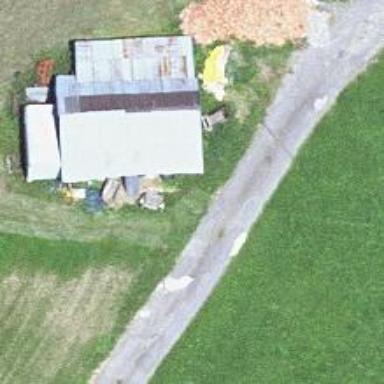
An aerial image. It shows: Garage building.